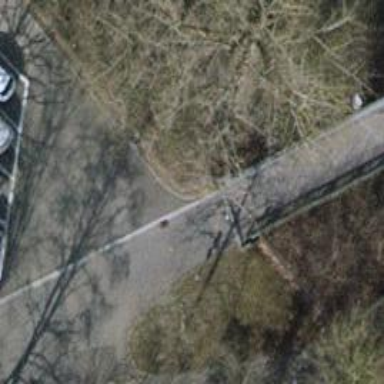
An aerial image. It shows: Bollard.